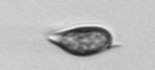
Label: Prorocentrum_triestinum